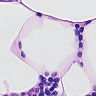
Metastatic tissue present: no